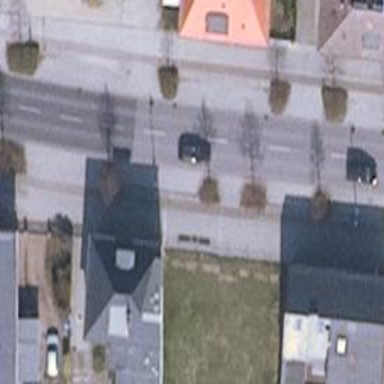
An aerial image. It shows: Primary highway with asphalt surface. There are sidewalks on both sides and separate cycle track.